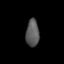
Tissue: lung
Cell type: Fibroblasts
Senescence score: 0.6709
Nuclear area (px): 352
Mean DAPI intensity: 89.352